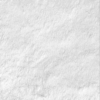
Label: not_dusty